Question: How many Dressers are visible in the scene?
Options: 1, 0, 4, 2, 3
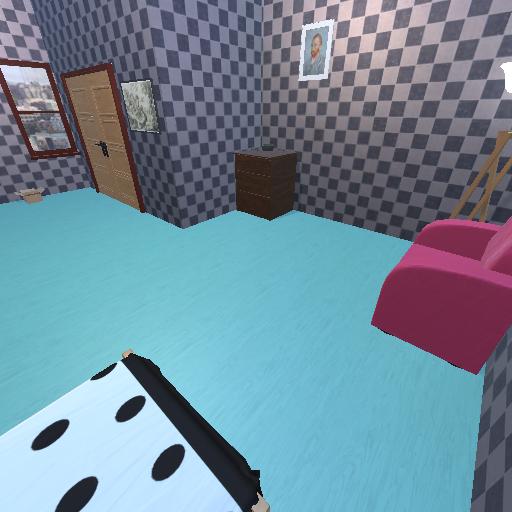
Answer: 1